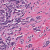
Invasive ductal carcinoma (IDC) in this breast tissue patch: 1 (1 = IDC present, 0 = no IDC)